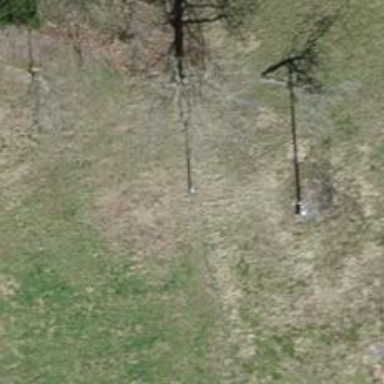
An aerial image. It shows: Minor power line.